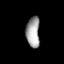
Tissue: prostate
Cell type: Fibroblasts
Senescence score: 0.7049
Nuclear area (px): 412
Mean DAPI intensity: 160.233